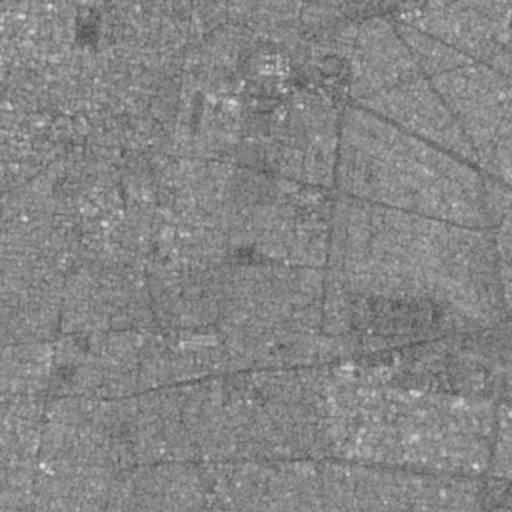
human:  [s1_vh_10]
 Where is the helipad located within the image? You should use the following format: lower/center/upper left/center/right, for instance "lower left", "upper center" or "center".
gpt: The helipad is located in the upper left of the image.
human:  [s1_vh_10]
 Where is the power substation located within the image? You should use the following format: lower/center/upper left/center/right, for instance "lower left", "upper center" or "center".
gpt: The power substation is located in the center left of the image.
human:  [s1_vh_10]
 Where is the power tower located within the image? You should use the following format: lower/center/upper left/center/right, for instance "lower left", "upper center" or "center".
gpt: The power tower is located in the lower left of the image.
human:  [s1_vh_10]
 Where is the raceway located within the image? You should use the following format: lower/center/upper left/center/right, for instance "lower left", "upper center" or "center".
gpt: The raceway is located in the lower right of the image.
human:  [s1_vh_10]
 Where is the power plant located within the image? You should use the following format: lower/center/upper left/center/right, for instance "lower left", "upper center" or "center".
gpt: There is no power plant in the image.

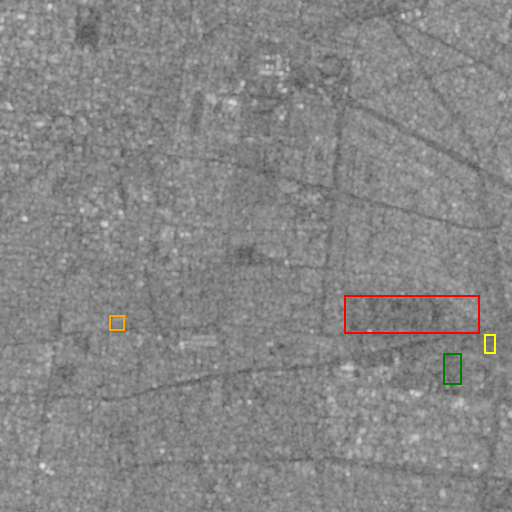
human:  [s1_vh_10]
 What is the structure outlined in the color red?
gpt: The structure outlined in red is a park.
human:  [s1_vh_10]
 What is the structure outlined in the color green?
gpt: The structure outlined in green is a parking lot.
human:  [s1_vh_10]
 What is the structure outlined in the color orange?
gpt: The structure outlined in orange is a power substation.
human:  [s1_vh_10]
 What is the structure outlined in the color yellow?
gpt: The structure outlined in yellow is a track.
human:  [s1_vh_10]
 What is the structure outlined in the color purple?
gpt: There is no purple outline.